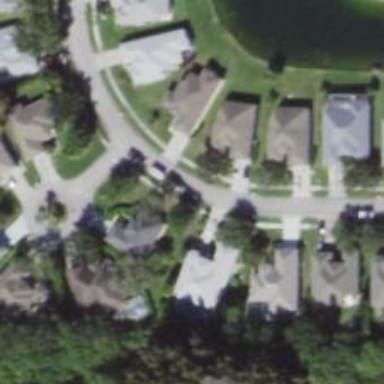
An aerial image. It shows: Residential road with separate sidewalk.